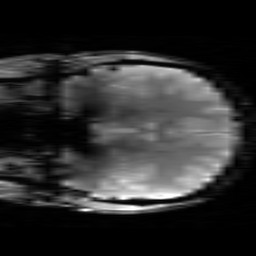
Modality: T2starw
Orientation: coronal
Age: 21
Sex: female
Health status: healthy
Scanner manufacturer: siemens
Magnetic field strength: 3 T
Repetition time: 0.7 s
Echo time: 0.02 s